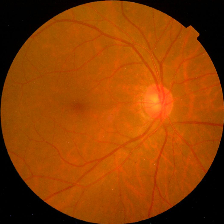
Diabetic retinopathy grade: No DR